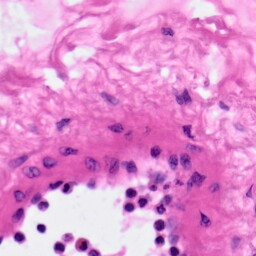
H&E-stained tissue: Pancreatic